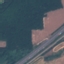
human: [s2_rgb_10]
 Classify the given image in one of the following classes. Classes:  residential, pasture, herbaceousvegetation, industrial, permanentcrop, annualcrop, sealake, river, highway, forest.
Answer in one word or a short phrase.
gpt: Highway